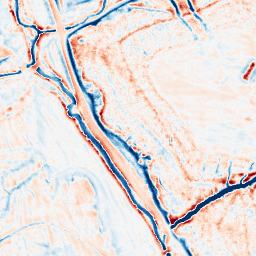
Category: edge_preserving
Decomposition family: bilateral
Decomposition parameters: d: 15
sigma_color: 25
sigma_space: 100
Upsampling method: regularized
Upsampling parameters: scale: 4
lambda_reg: 0.001
Upsampling scale: 4